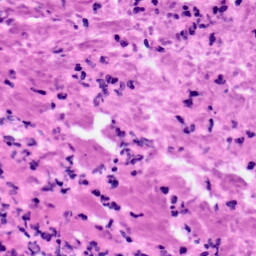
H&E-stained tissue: Pancreatic